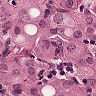
Metastatic tissue present: yes